Interaction volume radius: 5 \u00c5
Interaction volume height: 10 \u00c5
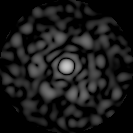
Disorder parameter: 0.8419